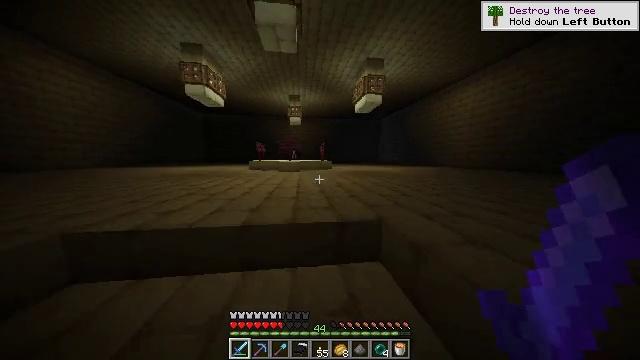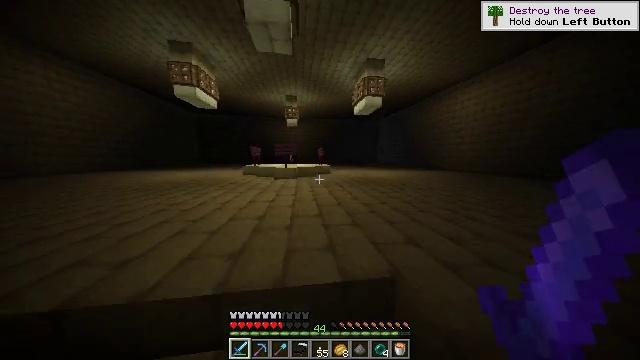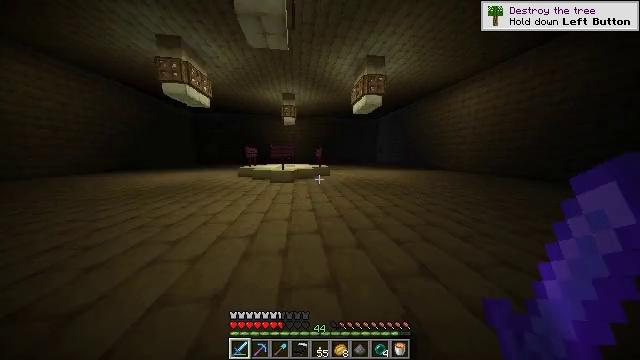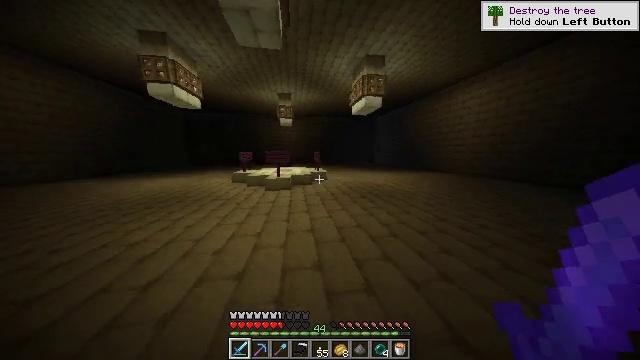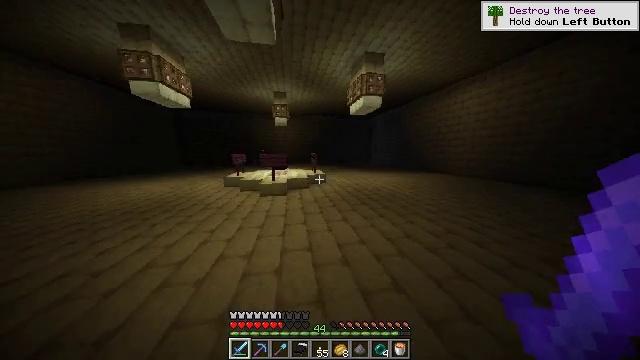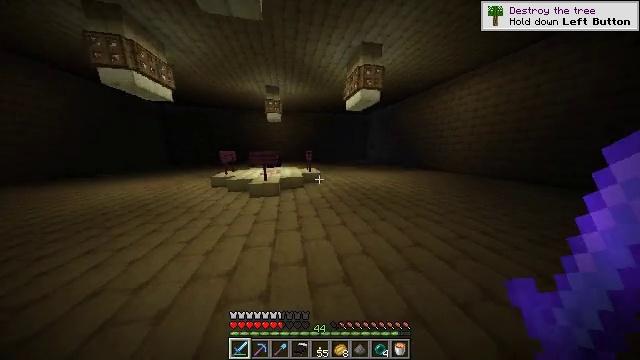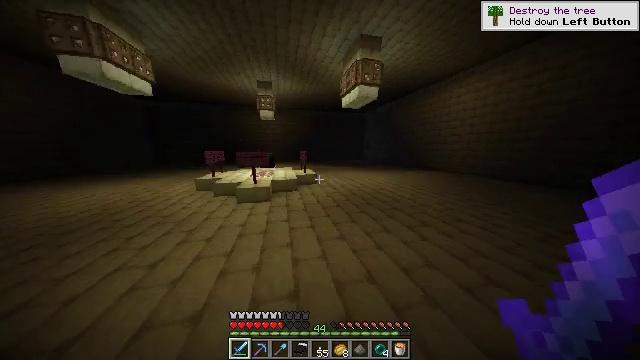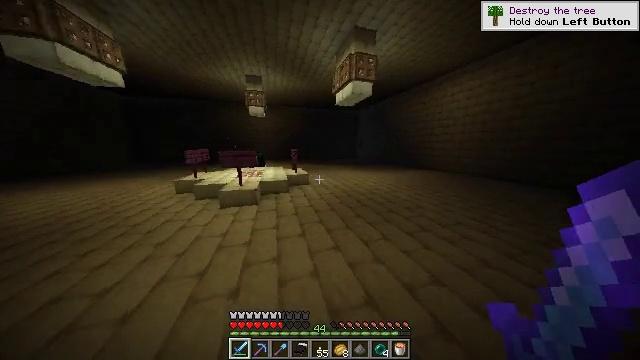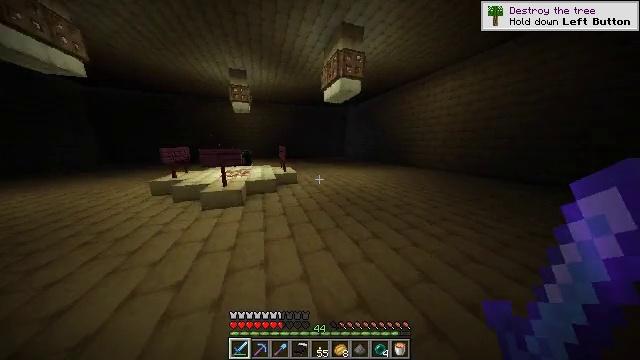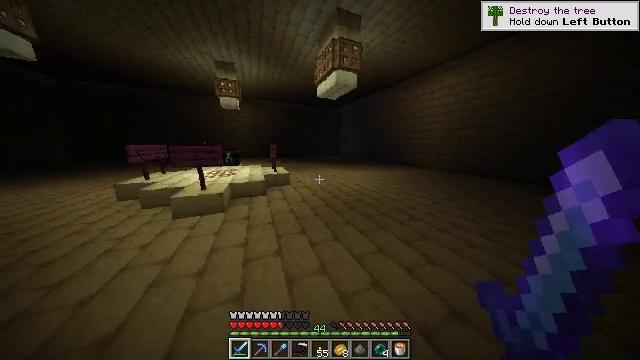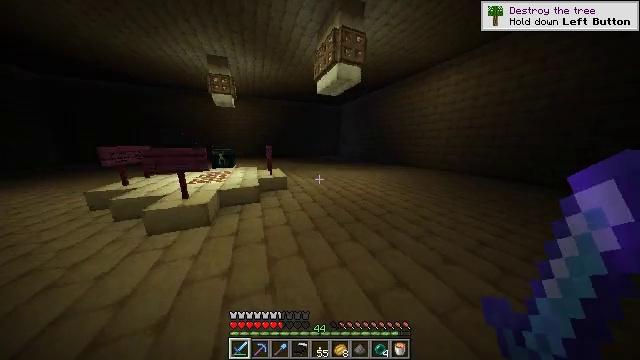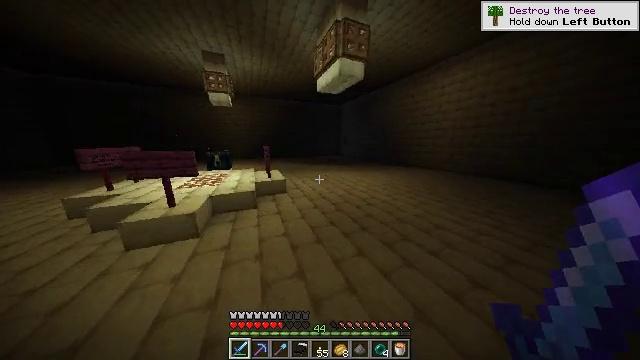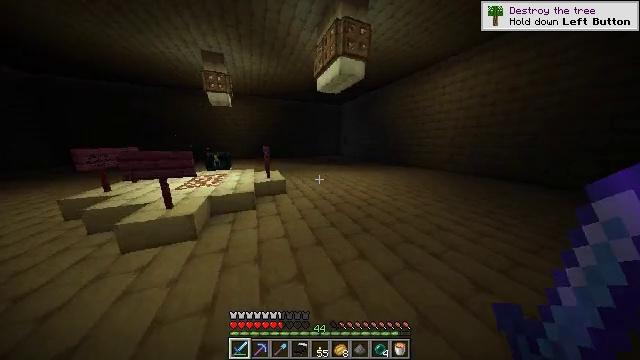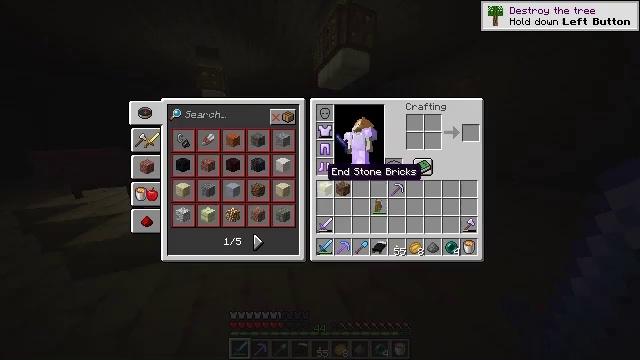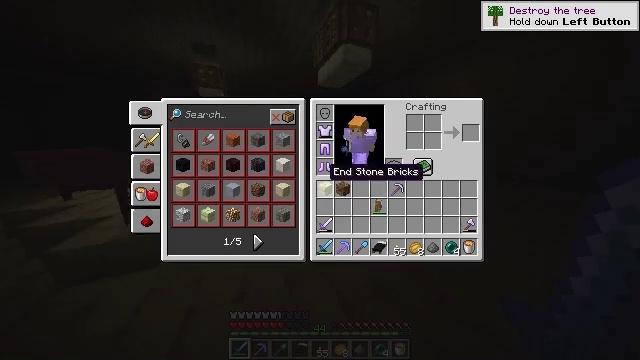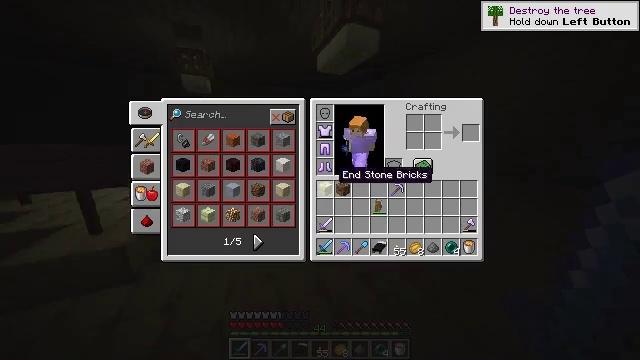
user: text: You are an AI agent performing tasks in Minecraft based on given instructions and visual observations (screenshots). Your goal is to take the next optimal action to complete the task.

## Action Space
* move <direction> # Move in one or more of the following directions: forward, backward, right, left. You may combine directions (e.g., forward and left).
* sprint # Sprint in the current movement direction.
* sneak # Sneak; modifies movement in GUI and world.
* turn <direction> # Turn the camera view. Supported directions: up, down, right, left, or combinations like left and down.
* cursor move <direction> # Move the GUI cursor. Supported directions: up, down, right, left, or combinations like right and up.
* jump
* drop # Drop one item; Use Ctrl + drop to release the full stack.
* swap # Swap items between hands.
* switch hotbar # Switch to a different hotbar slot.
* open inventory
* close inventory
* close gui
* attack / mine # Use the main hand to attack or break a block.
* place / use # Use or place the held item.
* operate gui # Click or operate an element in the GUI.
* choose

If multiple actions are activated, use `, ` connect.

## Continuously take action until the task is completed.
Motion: motion action
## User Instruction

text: Retrieve end stone bricks from the end.
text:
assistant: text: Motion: move forward
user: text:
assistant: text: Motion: move forward
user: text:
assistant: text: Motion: move forward, turn right
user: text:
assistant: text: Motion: move forward, turn right
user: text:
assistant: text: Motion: move forward, turn right
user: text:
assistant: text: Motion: move forward, turn right
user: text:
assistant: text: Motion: move forward, turn right
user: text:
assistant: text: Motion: move forward, turn right
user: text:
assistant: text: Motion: move forward, turn right
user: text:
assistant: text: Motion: move forward
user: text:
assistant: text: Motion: move forward
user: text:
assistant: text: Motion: move forward
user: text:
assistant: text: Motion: move forward, open inventory
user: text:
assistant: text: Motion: open inventory
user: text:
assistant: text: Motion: cursor move right
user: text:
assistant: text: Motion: cursor move right and down
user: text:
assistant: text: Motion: cursor move down
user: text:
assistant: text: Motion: no_op
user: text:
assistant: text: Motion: no_op
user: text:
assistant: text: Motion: sneak, cursor move right and down
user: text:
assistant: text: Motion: sneak
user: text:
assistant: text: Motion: sneak
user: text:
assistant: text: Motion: sneak
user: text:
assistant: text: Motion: sneak
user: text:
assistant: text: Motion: sneak
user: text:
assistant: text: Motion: sneak, choose
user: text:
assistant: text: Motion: sneak, choose
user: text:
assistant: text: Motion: sneak, choose
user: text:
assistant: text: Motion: sneak, cursor move left and up
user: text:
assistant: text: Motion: sneak, cursor move left and up